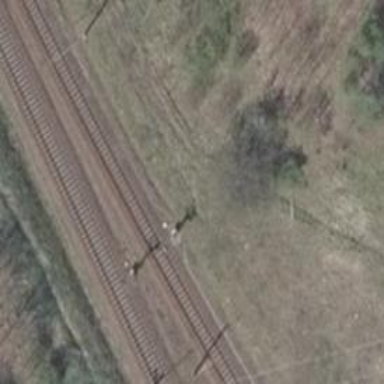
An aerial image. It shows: Railway signal.